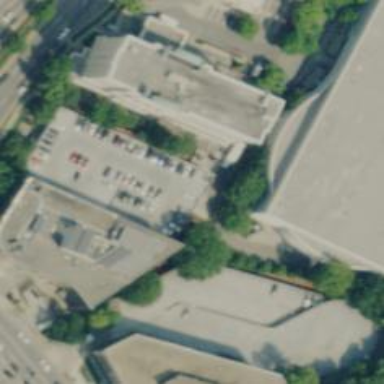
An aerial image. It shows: Multi-storey parking building.